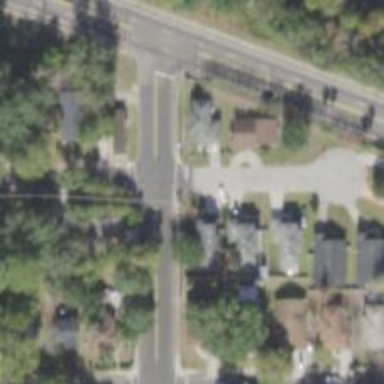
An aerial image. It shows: Unmarked crossing on the road.